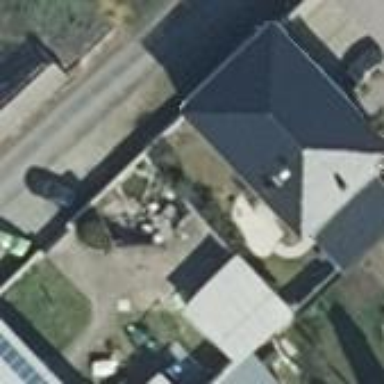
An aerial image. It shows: Building with hipped roof.